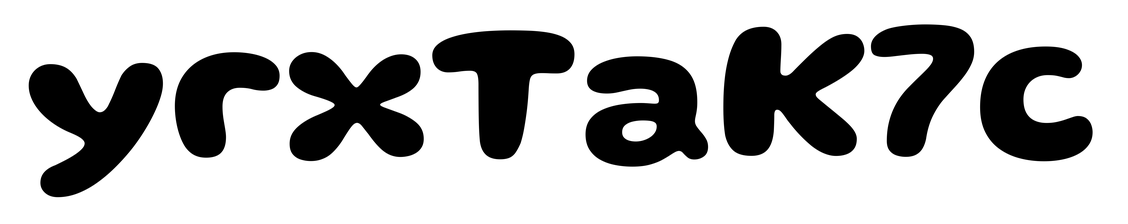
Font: Gluten_Bold